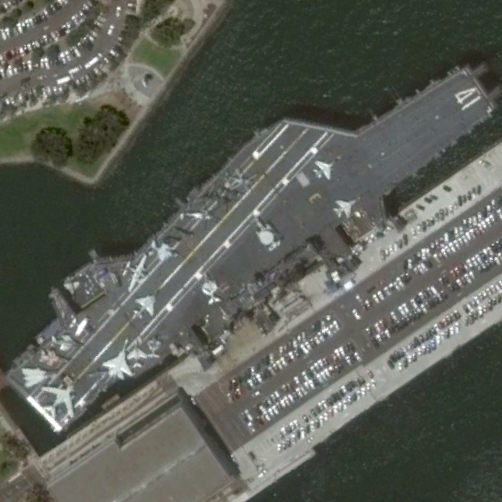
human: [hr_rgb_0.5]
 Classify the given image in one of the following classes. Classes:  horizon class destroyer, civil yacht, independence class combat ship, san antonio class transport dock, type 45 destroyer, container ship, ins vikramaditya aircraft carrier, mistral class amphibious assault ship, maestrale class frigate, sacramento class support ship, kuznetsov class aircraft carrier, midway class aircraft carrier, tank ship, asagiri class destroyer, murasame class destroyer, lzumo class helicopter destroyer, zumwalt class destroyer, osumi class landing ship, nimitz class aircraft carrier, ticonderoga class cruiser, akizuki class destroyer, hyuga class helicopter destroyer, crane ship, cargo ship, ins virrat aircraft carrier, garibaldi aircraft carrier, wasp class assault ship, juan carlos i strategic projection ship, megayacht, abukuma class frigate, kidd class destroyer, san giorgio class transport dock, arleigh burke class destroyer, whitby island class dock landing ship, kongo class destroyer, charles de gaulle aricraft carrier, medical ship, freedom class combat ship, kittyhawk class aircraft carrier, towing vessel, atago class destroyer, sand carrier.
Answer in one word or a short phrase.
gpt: Midway class aircraft carrier